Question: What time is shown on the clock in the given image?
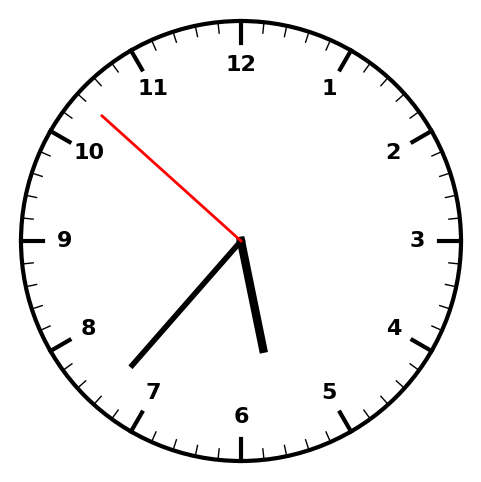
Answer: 05:36:52